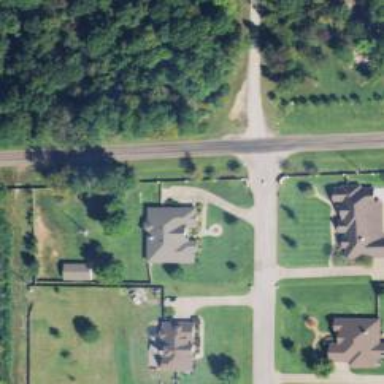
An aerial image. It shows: Driveway leading to service road.